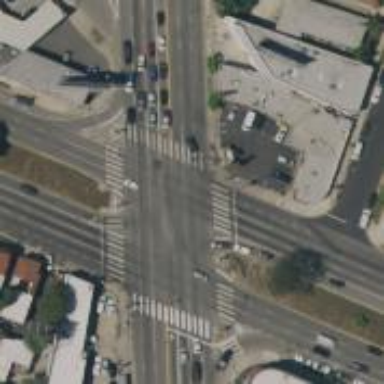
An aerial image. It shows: Zebra crossing on the road.